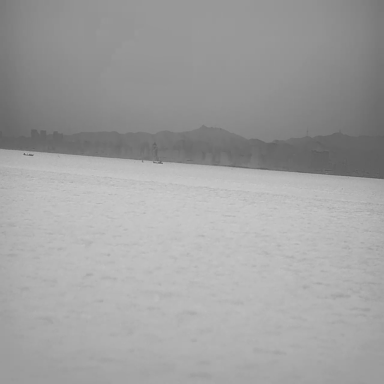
There are two bulk_carriers in the infrared image.